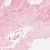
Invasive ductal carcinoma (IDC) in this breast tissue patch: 0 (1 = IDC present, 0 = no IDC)